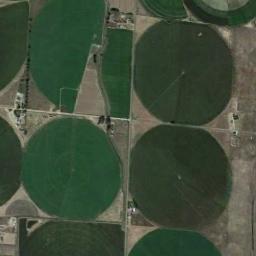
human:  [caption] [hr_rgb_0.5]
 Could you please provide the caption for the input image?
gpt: Some green circle farmland are in the bare land .

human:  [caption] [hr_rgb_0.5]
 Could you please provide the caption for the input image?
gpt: Several dark green circular or fan-shaped farmlands with different radians are neatly arranged on the ground .

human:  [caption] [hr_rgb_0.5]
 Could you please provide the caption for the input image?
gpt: Several green, Circular fields, Including semi-circular .

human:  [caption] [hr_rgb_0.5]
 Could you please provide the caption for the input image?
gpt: The round farmland is large .

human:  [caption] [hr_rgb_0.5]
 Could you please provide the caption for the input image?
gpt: There are several green circular farmlands arranged neatly .